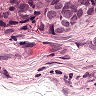
Metastatic tissue present: yes